Question: I have a work problem. I have a data report with tons of information in it and I need to create 3 line graphs to represent 3 different values over time. The time is also in the report and is the same time for all of the values. I am having trouble finding a solution specific to me in forums elsewhere.
The data report varies in length, rows. What I need to do is to create the 3 line graphs and have them positioned horizontally, a few rows under the end of the report. Two of the graphs have one series each and the third has two series.
This is what the graphs need to include:
Graph 1: RPM over Time
Graph 2: Pressure over Time
Graph 3: Step burn off and Demand burn off over Time
I am just getting into VBA because of a recent position change at work and I know very little about it but I have spent a lot of time figuring out how to write other macros for the same report. Since my verbal representation of the workbook is unclear I have attached a link to a sample of the data report for viewing.
<URL>

Here is what I have so far. It works for the first chart. Now what can I put in the code to name the chart "RPM" and to name the series "RPM"?
'''
Sub Test()
Dim LastRow As Long
Dim Rng1 As Range
Dim ShName As String
With ActiveSheet
LastRow = .Range("B" & .Rows.Count).End(xlUp).Row
Set Rng1 = .Range("B2:B" & LastRow & ", E2:E" & LastRow)
ShName = .Name
End With
Charts.Add
With ActiveChart
.ChartType = xlLine
.SetSourceData Source:=Rng1
.Location Where:=xlLocationAsObject, Name:=ShName
End With
End Sub
'''
I have figured out how to put the chart name in via VBA. The code now looks like this:
'''
Sub Test()
Dim LastRow As Long
Dim Rng1 As Range
Dim ShName As String
With ActiveSheet
LastRow = .Range("B" & .Rows.Count).End(xlUp).Row
Set Rng1 = .Range("B2:B" & LastRow & ", E2:E" & LastRow)
ShName = .Name
End With
Charts.Add
With ActiveChart
.ChartType = xlLine
.HasTitle = True
.ChartTitle.Text = "RPM"
.SetSourceData Source:=Rng1
.Location Where:=xlLocationAsObject, Name:=ShName
End With
End Sub
'''
I will next be working on the series title and then on to having the chart place itself under the report data. Suggestions and comments welcome.
The updated code below creates the rpm chart and the pressure chart separately. The last chart needs two series and I am working on that now.
'''
Sub chts()
'RPM chart-------------------------------------
Dim LastRow As Long
Dim Rng1 As Range
Dim ShName As String
With ActiveSheet
LastRow = .Range("B" & .Rows.Count).End(xlUp).Row
Set Rng1 = .Range("B2:B" & LastRow & ", E2:E" & LastRow)
ShName = .Name
End With
Charts.Add
With ActiveChart
.ChartType = xlLine
.HasTitle = True
.ChartTitle.Text = "RPM"
.SetSourceData Source:=Rng1
.Location Where:=xlLocationAsObject, Name:=ShName
End With
With ActiveChart.SeriesCollection(1)
.Name = "RPM"
End With
' Pressure chart --------------------------------
Dim LastRow2 As Long
Dim Rng2 As Range
Dim ShName2 As String
With ActiveSheet
LastRow2 = .Range("B" & .Rows.Count).End(xlUp).Row
Set Rng2 = .Range("B2:B" & LastRow2 & ", G2:G" & LastRow2)
ShName2 = .Name
End With
Charts.Add
With ActiveChart
.ChartType = xlLine
.HasTitle = True
.ChartTitle.Text = "Pressure/psi"
.SetSourceData Source:=Rng2
.Location Where:=xlLocationAsObject, Name:=ShName2
End With
With ActiveChart.SeriesCollection(1)
.Name = "Pressure"
End With
End Sub
'''
David, I am curious to see how your code works with my worksheet but I'm not sure how to fix the syntax error.
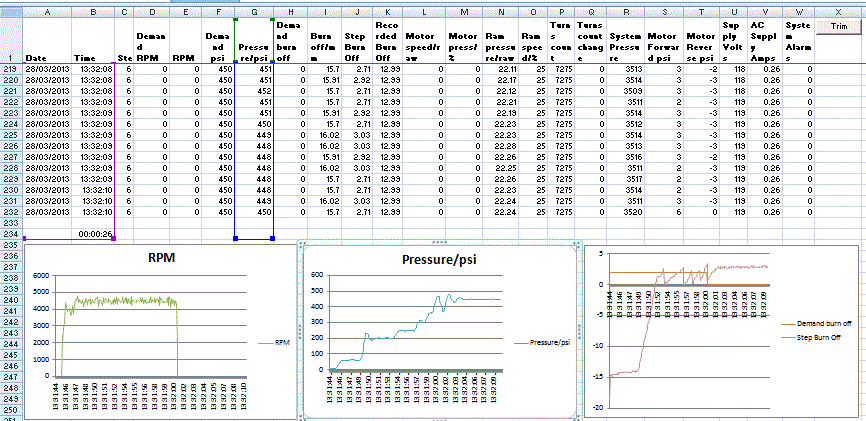
Answer: To manipulate the Series title (you only have one series in each of these charts) you could do simply:
'''
With ActiveChart.SeriesCollection(1)
.Name = "RPM"
'## You can further manipulate some series properties, like: '
'.XValues = range_variable '## you can assign a range of categorylabels here'
'.Values = another_range_variable '## you can assign a range of Values here'
End With
'''
Now, what code you have is charts to the sheet. But once they have been created, presumably you don't want to re-add a new chart, you just want to update the existing chart.
Assuming you only will have one series in each of these charts, you could do something like this to the charts.
How it works is by iterating over each chart in the worksheet's chartobjects collection, and then determining what Range to use for the Series Values, based on the chart's title.
to account for the third chart which has 2 series.
To add series to chart if chart does not have series data.
'''
Sub UpdateCharts()
Dim cObj As ChartObject
Dim cht As Chart
Dim shtName As String
Dim chtName As String
Dim xValRange As Range
Dim LastRow As Long
With ActiveSheet
LastRow = .Range("B" & .Rows.Count).End(xlUp).Row
Set xValRange = .Range("B2:B" & LastRow)
shtName = .Name & " "
End With
'## This sets values for Series 1 in each chart ##'
For Each cObj In ActiveSheet.ChartObjects
Set cht = cObj.Chart
chtName = shtName & cht.Name
If cht.SeriesCollection.Count = 0 Then
'## Add a dummy series which will be replaced in the code below ##'
With cht.SeriesCollection.NewSeries
.Values = "{1,2,3}"
.XValues = xValRange
End With
End If
'## Assuming only one series per chart, we just reset the Values & XValues per chart ##'
With cht.SeriesCollection(1)
'## Assign the category/XValues ##'
.XValues = xValRange
'## Here, we set the range to use for Values, based on the chart name: ##'
Select Case Replace(chtName, shtName, vbNullString)
Case "RPM"
.Values = xValRange.Offset(0, 3) '## Column E is 3 offset from the xValRange in column B
Case "Pressure/psi"
.Values = xValRange.Offset(0, 5) '## Column G is 5 offset from the xValRange in column B
Case "Third Chart"
.Values = xValRange.Offset(0, 6) '## Column H is 6 offset from the xValRange in column B
'## Make sure this chart has 2 series, if not, add a dummy series ##'
If cht.SeriesCollection.Count < 2 Then
With cht.SeriesCollection.NewSeries
.XValues = "{1,2,3}"
End With
End If
'## add the data for second series: ##'
cht.SeriesCollection(2).XValues = xValRange
cht.SeriesCollection(2).Values = xValRange.Offset(0, 8) '## Column J is 8 offset from the xValRange in column B
Case "Add as many of these Cases as you need"
End Select
End With
Next
End Sub
'''
To allow for creation of charts if they do not already exist in the worksheet, add these lines to the bottom of your 'DeleteRows_0_Step()' subroutine:
'Run "CreateCharts"'
'Run "UpdateCharts"'
Then, add these subroutines to the same code module:
'''
Private Sub CreateCharts()
Dim chts() As Variant
Dim cObj As Shape
Dim cht As Chart
Dim chtLeft As Double, chtTop As Double, chtWidth As Double, chtHeight As Double
Dim lastRow As Long
Dim c As Long
Dim ws As Worksheet
Set ws = ActiveSheet
lastRow = ws.Range("A1", Range("A2").End(xlDown)).Rows.Count
c = -1
'## Create an array of chart names in this sheet. ##'
For Each cObj In ActiveSheet.Shapes
If cObj.HasChart Then
ReDim Preserve chts(c)
chts(c) = cObj.Name
c = c + 1
End If
Next
'## Check to see if your charts exist on the worksheet ##'
If c = -1 Then
ReDim Preserve chts(0)
chts(0) = ""
End If
If IsError(Application.Match("RPM", chts, False)) Then
'## Add this chart ##'
chtLeft = ws.Cells(lastRow, 1).Left
chtTop = ws.Cells(lastRow, 1).Top + ws.Cells(lastRow, 1).Height
Set cObj = ws.Shapes.AddChart(xlLine, chtLeft, chtTop, 355, 211)
cObj.Name = "RPM"
cObj.Chart.HasTitle = True
Set cht = cObj.Chart
cht.ChartTitle.Characters.Text = "RPM"
clearChart cht
End If
If IsError(Application.Match("Pressure/psi", chts, False)) Then
'## Add this chart ##'
With ws.ChartObjects("RPM")
chtLeft = .Left + .Width + 10
chtTop = .Top
Set cObj = ws.Shapes.AddChart(xlLine, chtLeft, chtTop, 355, 211)
cObj.Name = "Pressure/psi"
cObj.Chart.HasTitle = True
Set cht = cObj.Chart
cht.ChartTitle.Characters.Text = "Pressure/psi"
clearChart cht
End With
End If
If IsError(Application.Match("Third Chart", chts, False)) Then
'## Add this chart ##'
With ws.ChartObjects("Pressure/psi")
chtLeft = .Left + .Width + 10
chtTop = .Top
Set cObj = ws.Shapes.AddChart(xlLine, chtLeft, chtTop, 355, 211)
cObj.Name = "Third Chart"
cObj.Chart.HasTitle = True
Set cht = cObj.Chart
cht.ChartTitle.Characters.Text = "Third Chart"
clearChart cht
End With
End If
End Sub
Private Sub clearChart(cht As Chart)
Dim srs As Series
For Each srs In cht.SeriesCollection
If Not cht.SeriesCollection.Count = 1 Then srs.Delete
Next
End Sub
'''